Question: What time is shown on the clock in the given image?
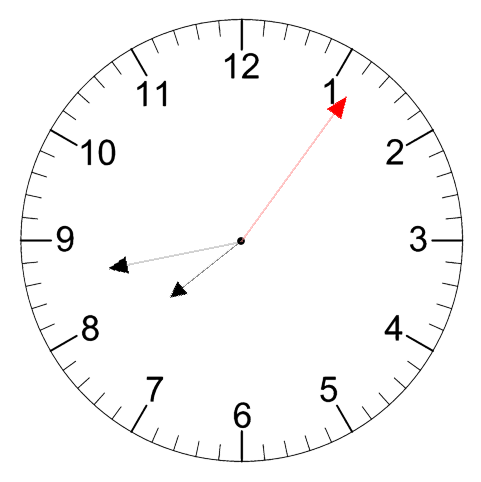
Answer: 07:43:06